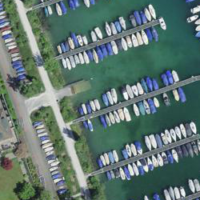
EUNIS habitat code: 53
Species observed at this site:
Cirsium arvense
Gavia immer
Najas marina
Sterna paradisaea
Larus marinus